Question: I'm using GLSL to draw sprites from a sprite-sheet. I'm using jME 3, yet there are only small differences, and only with regards to deprecated functions.
The most important part of drawing a sprite from a sprite sheet is to draw only a subset/range of pixels, for example the range from (100, 0) to (200, 100). In the following test case sprite-sheet, and using the previous bounds, only the green part of the sprite-sheet would be drawn.
.
This is what I have so far:
Definition:
'''
MaterialDef Solid Color {
//This is the list of user-defined variables to be used in the shader
MaterialParameters {
Vector4 Color
Texture2D ColorMap
}
Technique {
VertexShader GLSL100: Shaders/tc_s1.vert
FragmentShader GLSL100: Shaders/tc_s1.frag
WorldParameters {
WorldViewProjectionMatrix
}
}
}
'''
.vert file:
'''
uniform mat4 g_WorldViewProjectionMatrix;
attribute vec3 inPosition;
attribute vec4 inTexCoord;
varying vec4 texture_coordinate;
void main(){
gl_Position = g_WorldViewProjectionMatrix * vec4(inPosition, 1.0);
texture_coordinate = vec4(inTexCoord);
}
'''
.frag:
'''
uniform vec4 m_Color;
uniform sampler2D m_ColorMap;
varying vec4 texture_coordinate;
void main(){
vec4 color = vec4(m_Color);
vec4 tex = texture2D(m_ColorMap, texture_coordinate);
color *= tex;
gl_FragColor = color;
}
'''
In jME 3, inTexCoord refers to gl_MultiTexCoord0, and inPosition refers to gl_Vertex.
As you can see, I tried to give the texture_coordinate a vec4 type, rather than a vec2, so as to be able to reference its p and q values (texture_coordinate.p and texture_coordinate.q). Modifying them only resulted in different hues.
m_Color refers to the color, inputted by the user, and serves the purpose of altering the hue. In this case, it should be disregarded.
So far, the shader works as expected and the texture displays correctly.
I've been using resources and tutorials from NeHe (<URL>.
Which functions/values I should alter to get the desired effect of displaying only part of the texture?
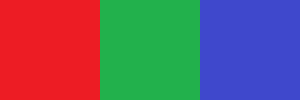
Answer: Generally, if you want to only display part of a texture, then you change the texture coordinates associated with each vertex. Since you don't show your code for how you're telling OpenGL about your vertices, I'm not sure what to suggest. But in general, if you're using older deprecated functions, instead of doing this:
'''
// Lower Left of triangle
glTexCoord2f(0,0);
glVertex3f(x0,y0,z0);
// Lower Right of triangle
glTexCoord2f(1,0);
glVertex3f(x1,y1,z1);
// Upper Right of triangle
glTexCoord2f(1,1);
glVertex3f(x2,y2,z2);
'''
You could do this:
'''
// Lower Left of triangle
glTexCoord2f(1.0 / 3.0, 0.0);
glVertex3f(x0,y0,z0);
// Lower Right of triangle
glTexCoord2f(2.0 / 3.0, 0.0);
glVertex3f(x1,y1,z1);
// Upper Right of triangle
glTexCoord2f(2.0 / 3.0, 1.0);
glVertex3f(x2,y2,z2);
'''
If you're using VBOs, then you need to modify your array of texture coordinates to access the appropriate section of your texture in a similar manner.
For the 'sampler2D' the texture coordinates are normalized so that the leftmost and bottom-most coordinates are 0, and the rightmost and topmost are 1. So for your example of a 300-pixel-wide texture, the green section would be between 1/3rd and 2/3rds the width of the texture.